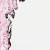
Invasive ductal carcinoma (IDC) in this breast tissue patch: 0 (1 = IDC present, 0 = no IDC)